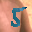
Label: 5